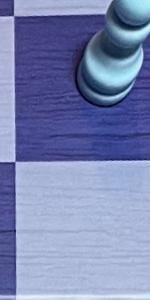
Label: Empty